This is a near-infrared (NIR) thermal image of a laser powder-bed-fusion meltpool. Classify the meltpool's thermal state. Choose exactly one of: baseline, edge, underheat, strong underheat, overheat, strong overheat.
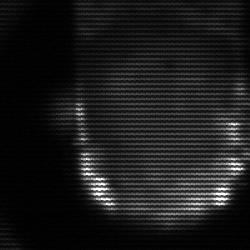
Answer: baseline